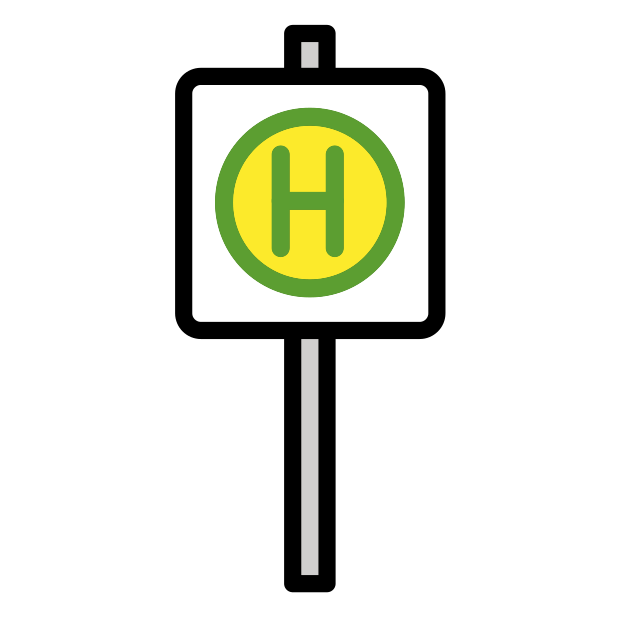
Emoji: 🚏
Name: bus stop
Unicode: 0x1f68f